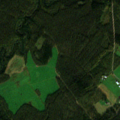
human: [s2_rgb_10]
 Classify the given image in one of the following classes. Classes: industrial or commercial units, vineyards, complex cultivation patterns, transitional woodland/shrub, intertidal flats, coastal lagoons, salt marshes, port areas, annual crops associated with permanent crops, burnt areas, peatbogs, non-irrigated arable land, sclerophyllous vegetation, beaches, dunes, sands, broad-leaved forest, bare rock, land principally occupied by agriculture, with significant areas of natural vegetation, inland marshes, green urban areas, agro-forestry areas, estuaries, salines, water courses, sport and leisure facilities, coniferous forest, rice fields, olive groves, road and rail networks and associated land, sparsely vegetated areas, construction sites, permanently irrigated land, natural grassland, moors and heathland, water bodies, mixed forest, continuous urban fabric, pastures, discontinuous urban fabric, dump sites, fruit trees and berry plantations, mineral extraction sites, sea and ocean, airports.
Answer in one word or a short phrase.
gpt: non-irrigated arable land, coniferous forest, mixed forest